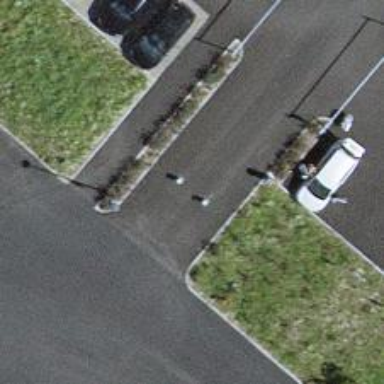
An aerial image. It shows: Bollard.